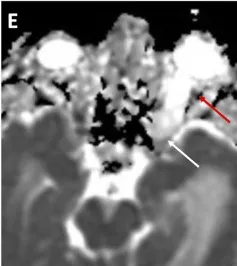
Preoperative . Obvious hyperintensity is identified on the ADC map.
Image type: radiology (mri)